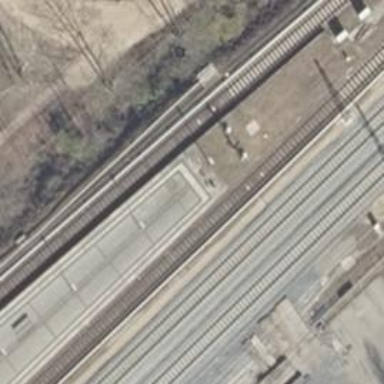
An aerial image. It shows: Railway signal.